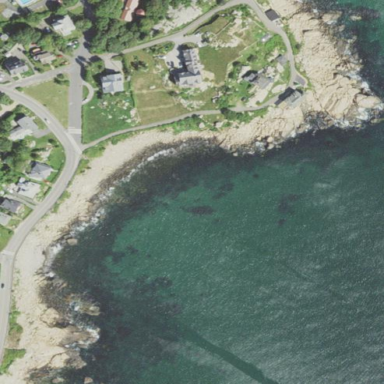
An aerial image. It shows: Rocky area where the tidal waters flow in.